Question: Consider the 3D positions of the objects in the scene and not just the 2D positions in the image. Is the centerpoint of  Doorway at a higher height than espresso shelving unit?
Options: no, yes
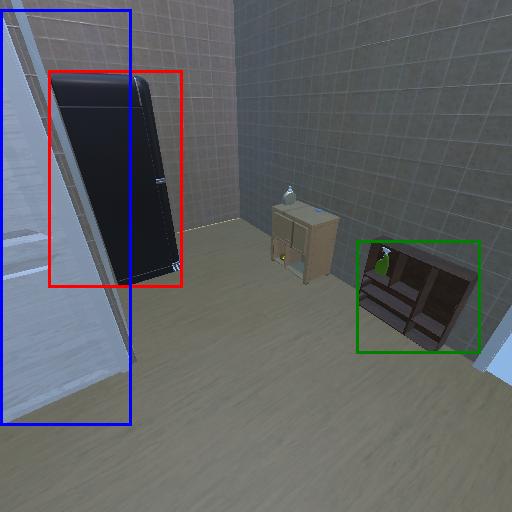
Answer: no